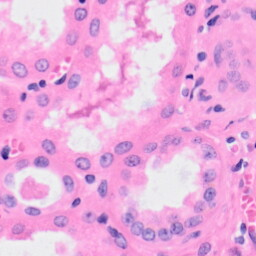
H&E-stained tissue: Kidney